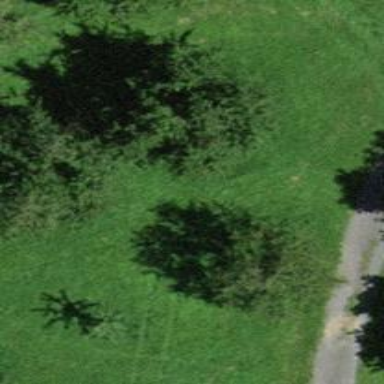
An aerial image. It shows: Row of trees in natural setting.